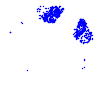
Particle: electron